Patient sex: M
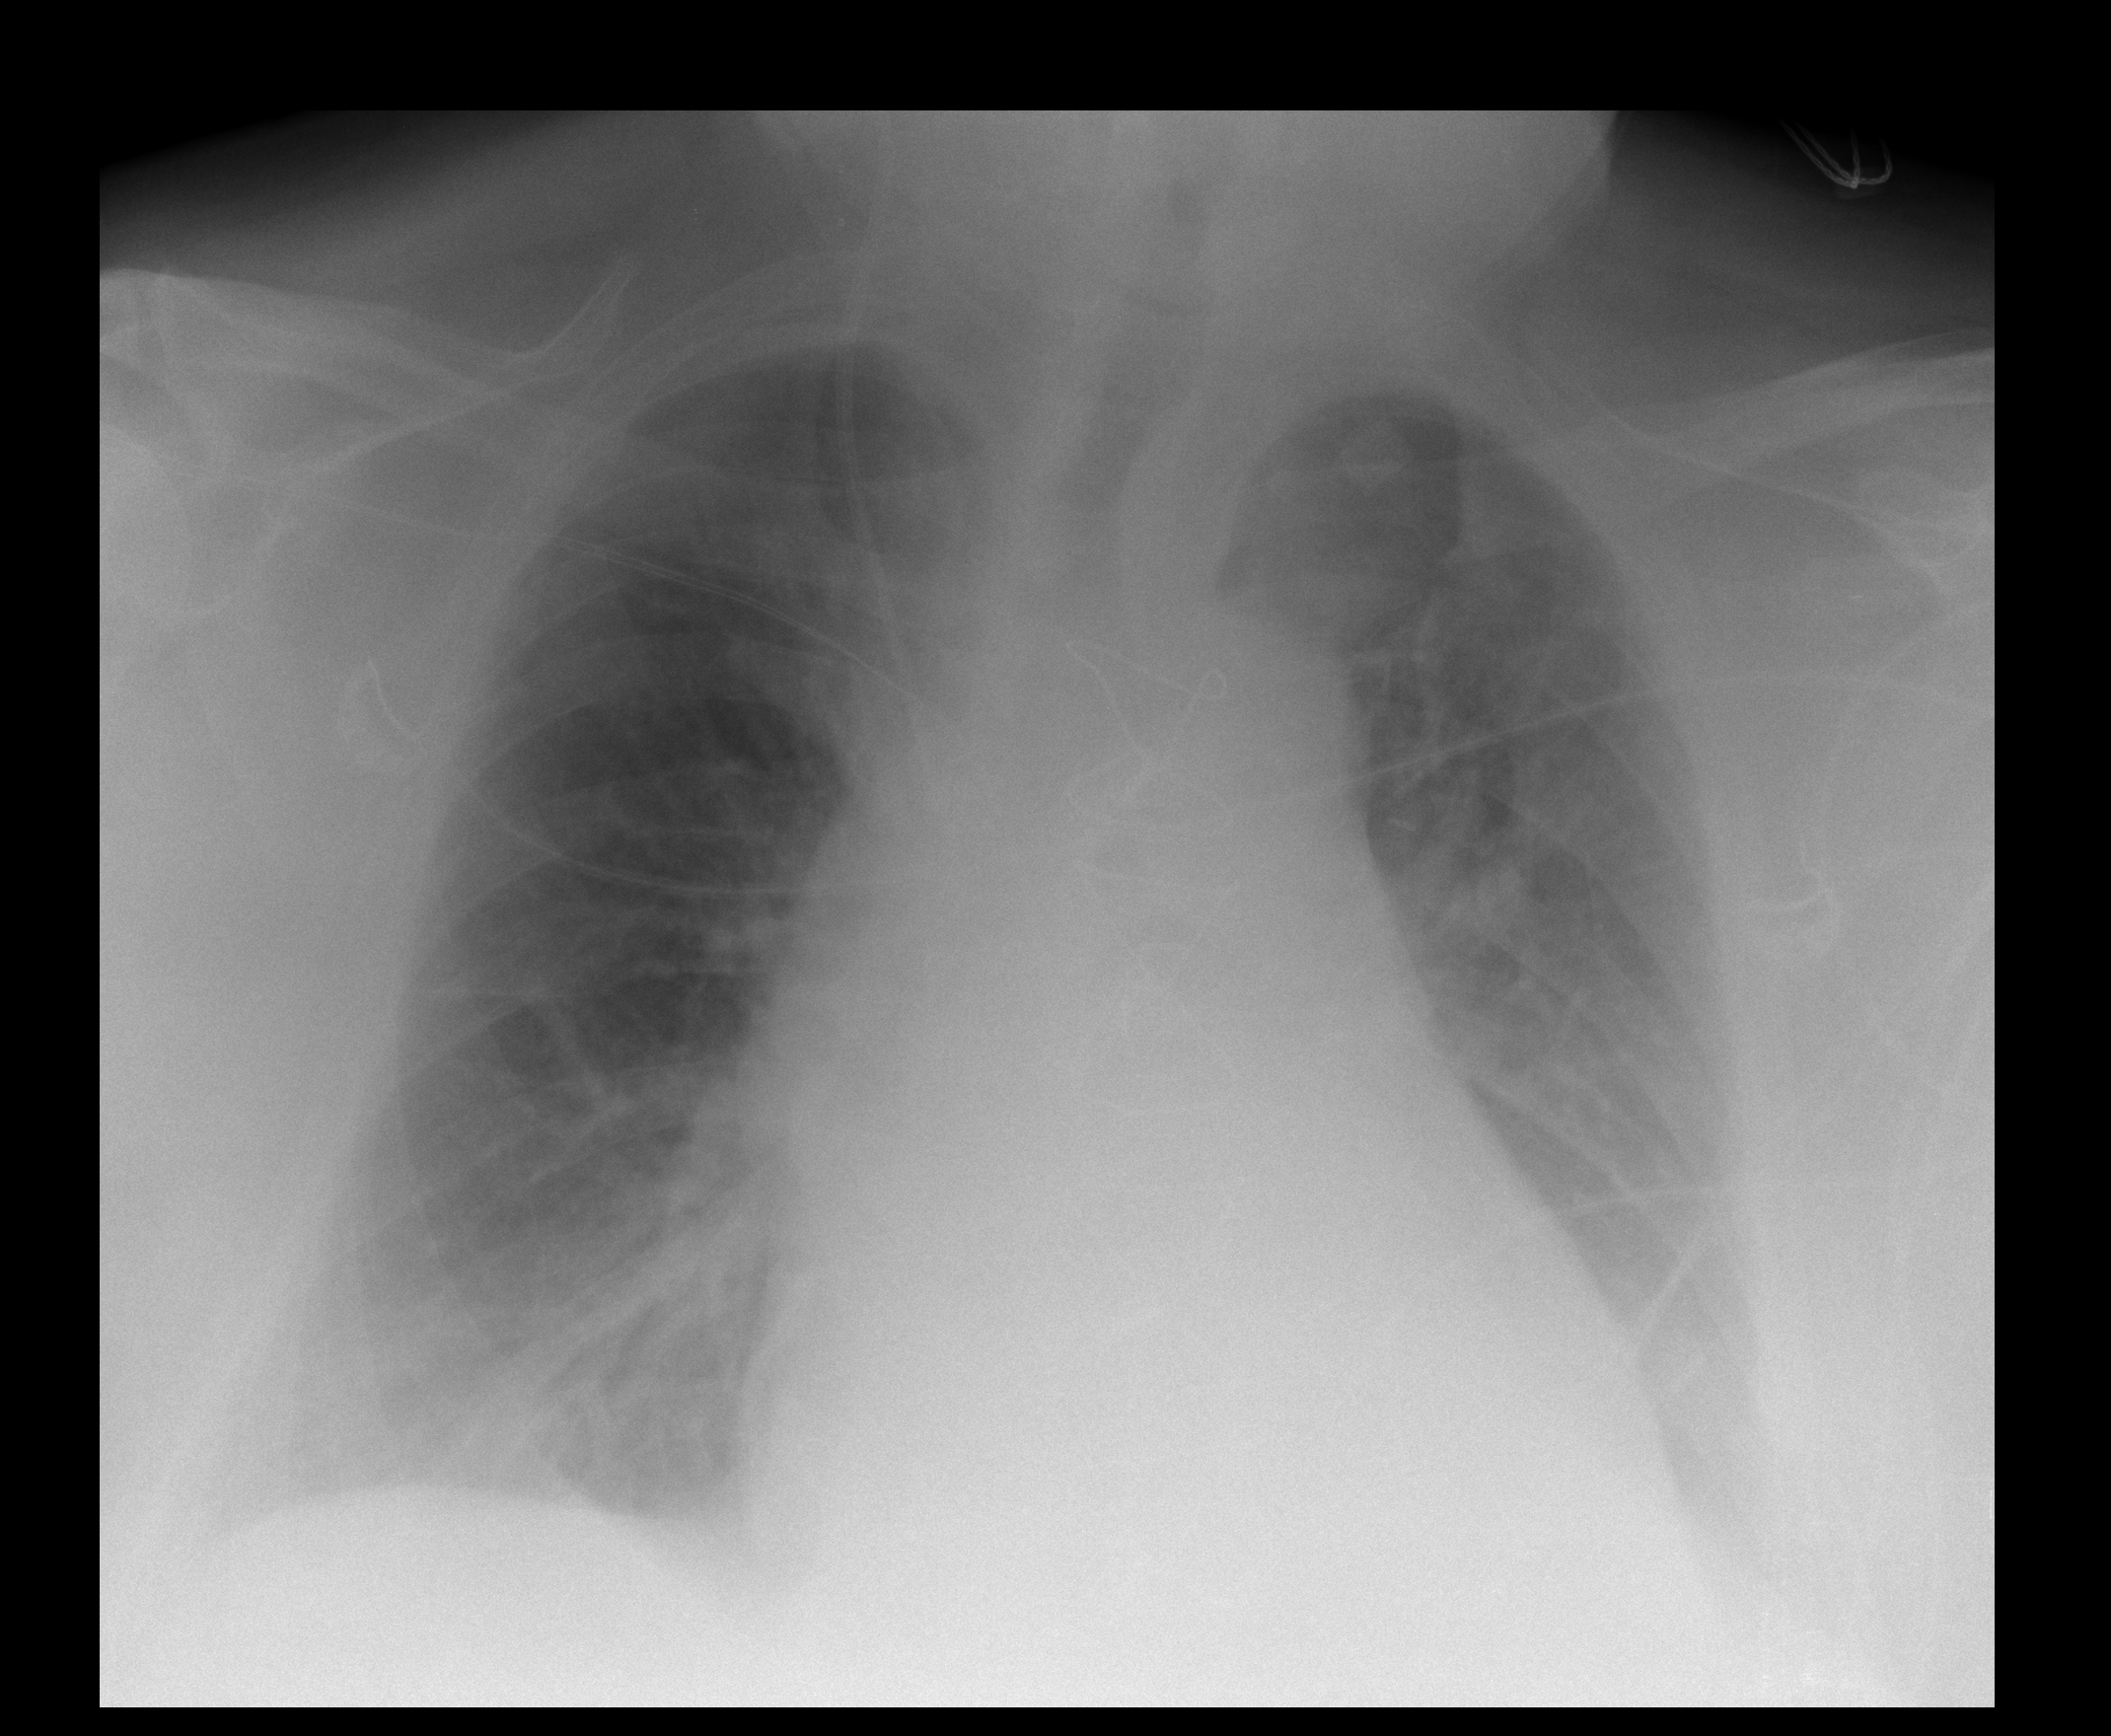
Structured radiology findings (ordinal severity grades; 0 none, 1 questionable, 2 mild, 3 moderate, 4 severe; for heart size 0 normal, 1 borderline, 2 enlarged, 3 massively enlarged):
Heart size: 0
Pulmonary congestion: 2
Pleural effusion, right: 1
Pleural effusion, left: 2
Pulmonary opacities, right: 0
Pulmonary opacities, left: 0
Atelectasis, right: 2
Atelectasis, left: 2